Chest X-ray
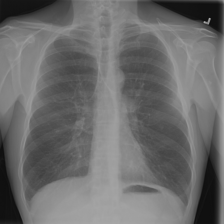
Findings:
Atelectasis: negative
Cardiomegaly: negative
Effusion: negative
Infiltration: negative
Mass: negative
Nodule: positive
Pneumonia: negative
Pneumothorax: negative
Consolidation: negative
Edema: negative
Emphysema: negative
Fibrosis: negative
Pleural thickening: negative
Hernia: negative